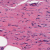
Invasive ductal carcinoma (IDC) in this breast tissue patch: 0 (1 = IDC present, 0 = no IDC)